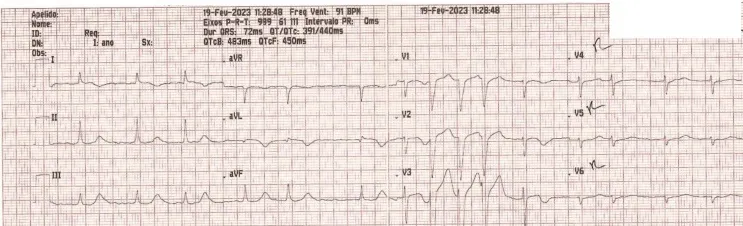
ECG sequence during the second episode of chest pain and cardiac arrest. There is also T wave inversion in V2-V6 and leads I and aVL and ST depression V4-V6 suggesting ischemia in the LCA territory;. ECG recorded five minutes after the first, showing non-sustained monomorphic ventricular tachycardia (three complexes V1-V3), ST segment elevation in leads I, and ,aVL.
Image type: electrography (ekg)